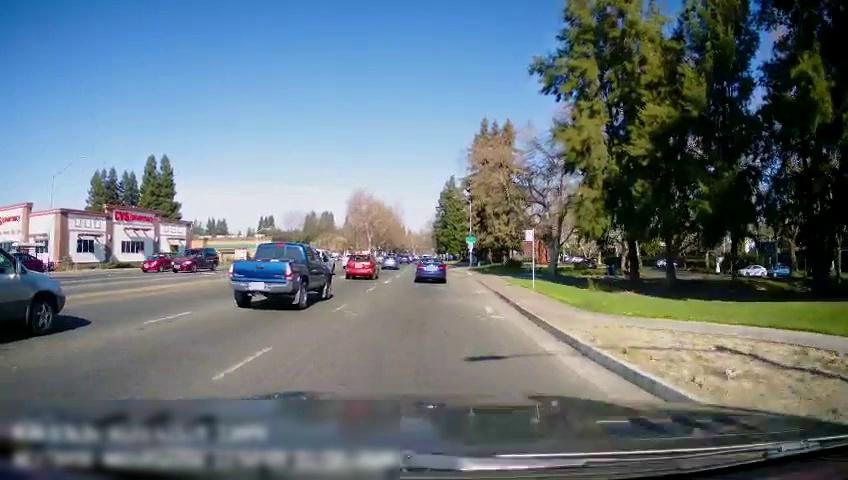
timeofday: Day
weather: Sunny
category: Drivable Space
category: Drivable Space
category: Vehicles | Car
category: Vehicles | Car
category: Vehicles | SUV
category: Vehicles | Car
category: Vehicles | Truck
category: Vehicles | Car
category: Vehicles | Car
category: Vehicles | Car
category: Vehicles | SUV
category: Vehicles | Car
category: Vehicles | Car
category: Lanes | Current Lane
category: Lanes | Alternate Lane